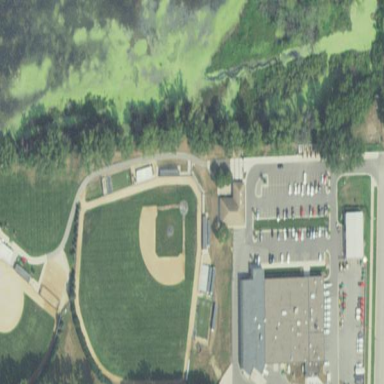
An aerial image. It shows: Baseball pitch for leisure land.